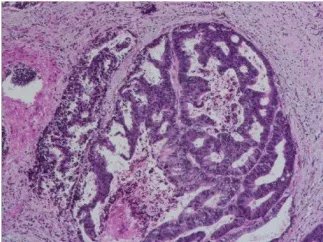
Gross and microscopic pathology of resected specimens. Microscope pathology of hematoxylin-eosin staining.
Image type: pathology (h&e)